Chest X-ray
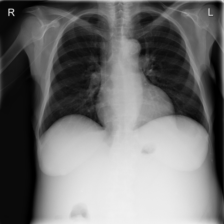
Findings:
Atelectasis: negative
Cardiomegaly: negative
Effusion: negative
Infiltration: negative
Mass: negative
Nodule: negative
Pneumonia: negative
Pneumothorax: negative
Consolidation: negative
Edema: negative
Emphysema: negative
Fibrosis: negative
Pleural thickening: negative
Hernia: negative